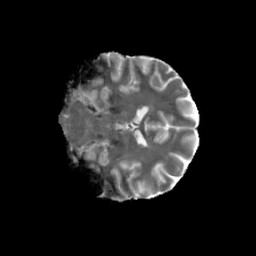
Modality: MD
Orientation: coronal
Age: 27
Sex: female
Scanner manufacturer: siemens
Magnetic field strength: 6.98 T
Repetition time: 7.08 s
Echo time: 0.0756 s